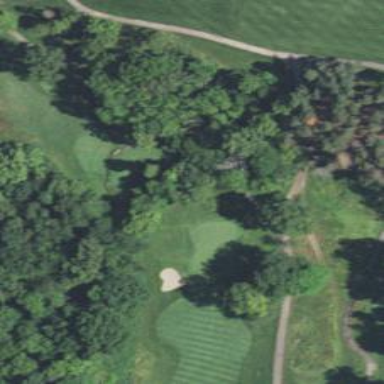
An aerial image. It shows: Golf hole.